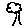
Label: tree